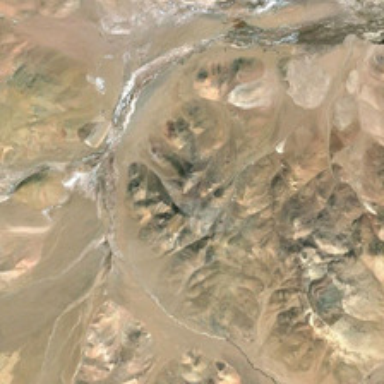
It is a large piece of yellow mountain .